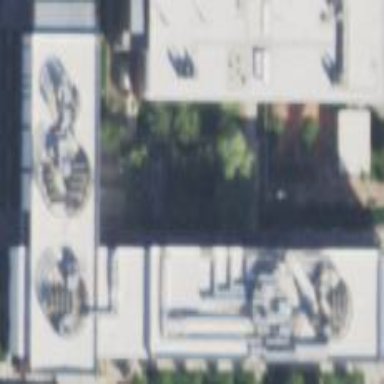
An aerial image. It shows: University building.